Тонкое сверхпроводящее кольцо удерживают симметрично над торцом вертикального цилиндрического магнитного стержня, как показано на рисунке. Цилиндрически симметричное магнитное поле в точке $(z, r)$ в области кольца можно охарактеризовать вертикальной $B_z$ и радиальной $B_r$ составляющими вектора магнитного поля: $B_z=B_0(1-\alpha z)$ и $B_r=B_0\beta r$, где $B_0$, $\alpha$ и $\beta$ - константы, $z$ и $r$ - вертикальная и радиальная координаты соответственно. Первоначально ток в кольце равен нулю. Когда кольцо отпустили, оно начинает двигаться вниз вдоль вертикальной оси.
Определите, каким образом движется кольцо и какой ток течет в кольце. Для расчетов примите следующие данные: масса кольца $m= 50~ мг$, его радиус $r_0 = 0.5~см$, индуктивность $L = 1.3 \cdot 10^{-8}~Гн$; индукция магнитного поля $B_0 = 0.01~ Тл$, константы $\alpha = 2~ м^{-1}$ и $\beta= 32~ м^{-1}$; начальные координаты центра кольца $(0, 0)$.
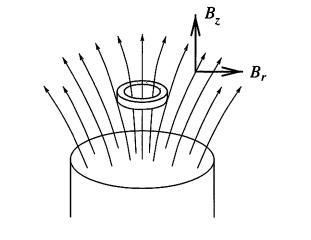
Ответ: $$ I=\frac{B_{0} \alpha \pi r_{0}^{2}}{L} z(t)=\frac{B_{0} \alpha \pi r_{0}^{2} A}{L}(\cos \omega t-1) $$ $$ I_{\max }=39~А $$
Темы:
T, ★, Электромагнетизм, Колебания, Электромагнитная индукция, 200 задач